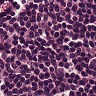
Metastatic tissue present: no